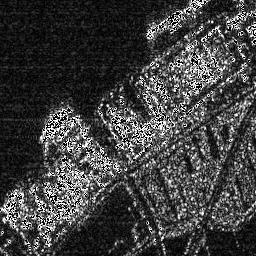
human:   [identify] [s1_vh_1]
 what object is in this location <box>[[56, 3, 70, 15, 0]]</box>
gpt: <ref>1 medium ship at the top</ref>